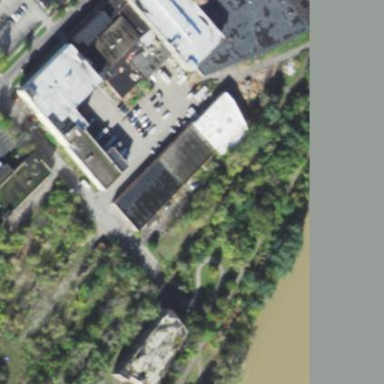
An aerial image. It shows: Industrial building.